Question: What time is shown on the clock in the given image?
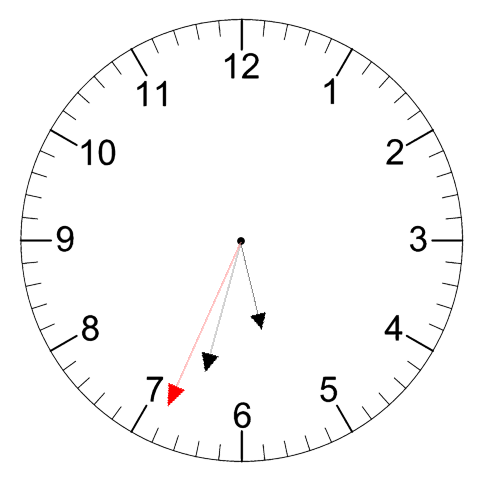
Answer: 05:32:34